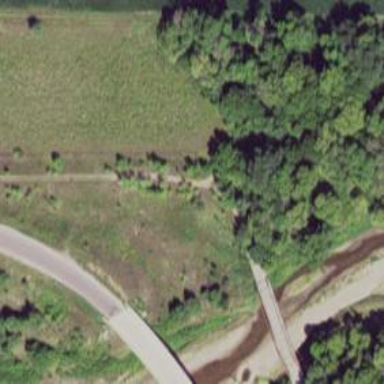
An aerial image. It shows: Track road on bridge.